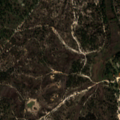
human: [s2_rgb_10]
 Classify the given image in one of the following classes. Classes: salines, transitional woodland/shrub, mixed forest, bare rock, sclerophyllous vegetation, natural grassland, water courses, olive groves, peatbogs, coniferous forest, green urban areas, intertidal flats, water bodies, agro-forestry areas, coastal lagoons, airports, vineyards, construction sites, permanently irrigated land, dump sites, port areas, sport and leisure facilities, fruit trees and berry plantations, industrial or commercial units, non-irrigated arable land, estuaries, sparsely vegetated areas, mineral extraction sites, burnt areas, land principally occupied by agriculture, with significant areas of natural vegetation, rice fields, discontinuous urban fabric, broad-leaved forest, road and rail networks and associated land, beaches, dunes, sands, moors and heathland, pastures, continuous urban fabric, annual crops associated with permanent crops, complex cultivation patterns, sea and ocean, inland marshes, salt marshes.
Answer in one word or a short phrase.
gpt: pastures, agro-forestry areas, broad-leaved forest, mixed forest